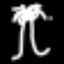
Label: palm tree